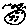
Label: moon